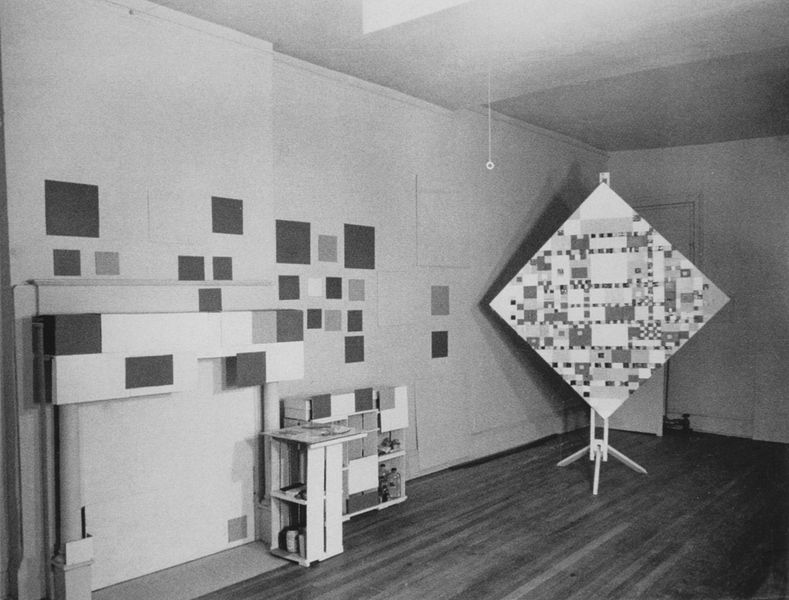
Titel: Piet Mondrians Atelier an der 15 East 59th Street in New York: Kaminwand mit Farbtafeln und "Victory Boogie-Woogie"
Künstler: Fritz Glarner
Standort: Zürich
Institution: Kunsthaus
Schlagwörter: weiß, grau, lampe, raum, schwarz, säulen, zimmer, flaschen, regal, wand, boden, decke, skulptur, schrank, fußboden, parkett, abstrakt, atelier, galerie, foto, fotografie, photographie, wände, photo, ausstellung, quadrate, ständer, quadrat